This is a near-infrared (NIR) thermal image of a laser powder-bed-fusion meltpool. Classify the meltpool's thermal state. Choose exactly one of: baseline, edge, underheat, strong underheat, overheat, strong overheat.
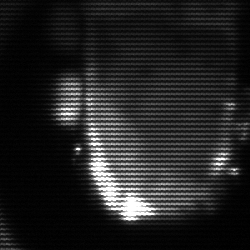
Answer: baseline